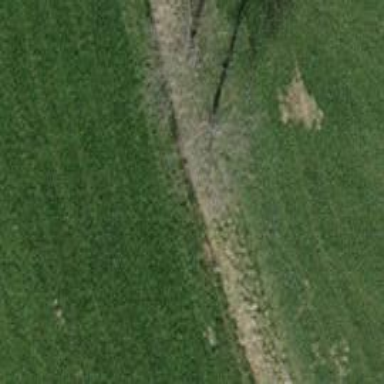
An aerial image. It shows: Ditch in the surroundings.